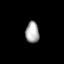
Tissue: lung
Cell type: Epithelial cells
Senescence score: 0.2368
Nuclear area (px): 285
Mean DAPI intensity: 167.361